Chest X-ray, PA view. Patient: 60 years old, sex M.
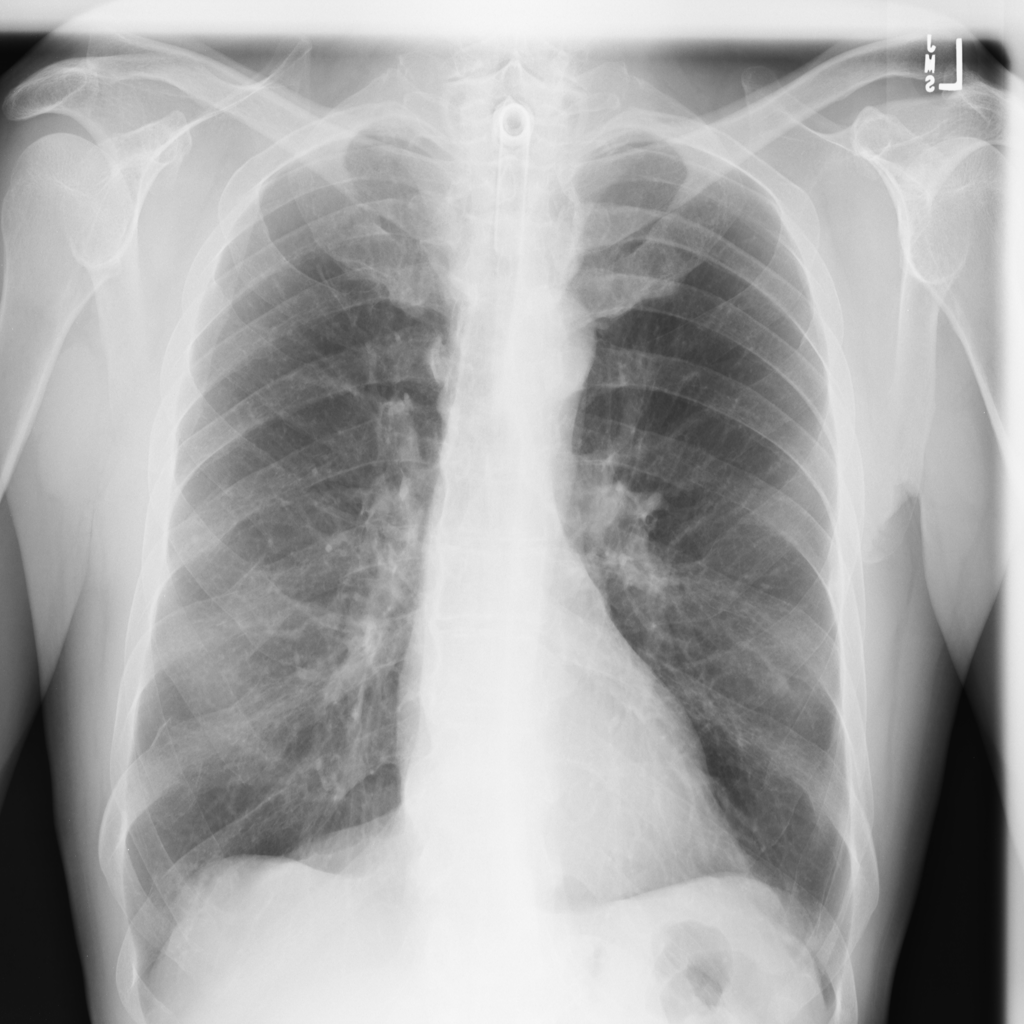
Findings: No Finding